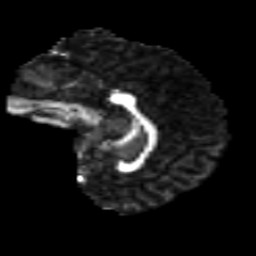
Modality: FA
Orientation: sagittal
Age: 15
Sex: male
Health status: ill
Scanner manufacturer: ge
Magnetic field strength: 3 T
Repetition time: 6.752 s
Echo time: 0.079 s